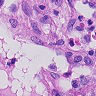
Metastatic tissue present: no